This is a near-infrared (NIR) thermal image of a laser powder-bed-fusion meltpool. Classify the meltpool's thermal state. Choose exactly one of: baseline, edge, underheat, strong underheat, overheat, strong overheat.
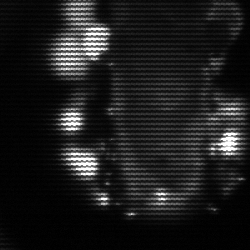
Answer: strong underheat